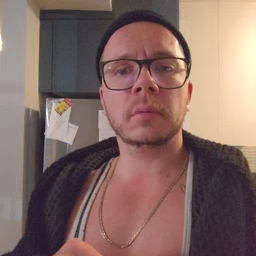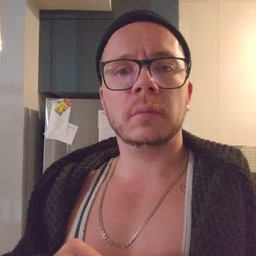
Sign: stairs